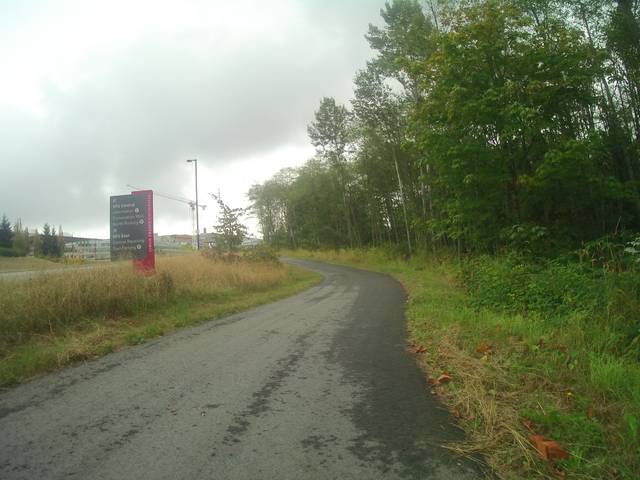
Region: Canada
Coordinates: 49.277, -122.922